Question: After running a load test, in the results data, it shows that cached requests accumulate throughout the duration of the test, increasing over time.
In my web test, each URL has the Cache Control setting turned off, which is supposed to mean don't cache.
Furthermore, in my load test scenario settings, I have the "Percentage of New Users" setting set to 100, which means that each user should be treated as a new user, and not use caching.
With these settings, why are the test results still showing the increasing amount of cached requests throughout the load test?
I attached an image of the load test results graph of cached requests for clarification.

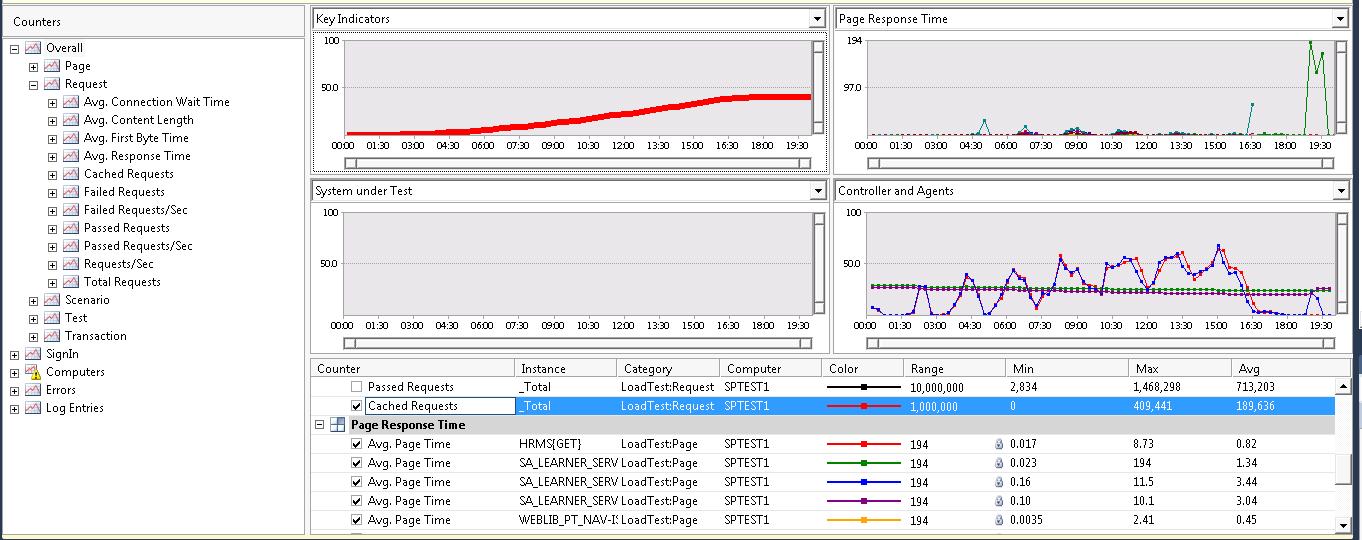
Answer: As you know, there is a property named "Cache Control" on each request.
When the Cache Control property on a request in the Web test is false, the request is always issued.
When the Cache Control property is true, the VSTS load test runtime code attempts to emulate the Browser caching behavior.
However, the Cache Control property is automatically set to true for all dependent requests (images, style sheets, javascripts, ...).
In a load test, the browser caching behavior is simulated separately for each user running in the load test. But event if "Percentage of New Users" is set to 100, the cache will be used during the virtual user session. If your web test contains many pages, the cache will be used.
Since VSTS 2008, you can now write a WebTestPlugin that disables caching of all dependent requests.
When running a Web test by itself, the Cache Control property is automatically set to false for all dependent requests so they are always fetched : this allow you to view the html page in the browser.